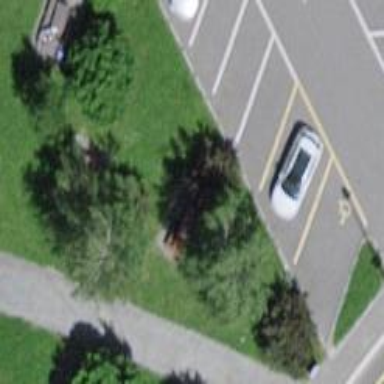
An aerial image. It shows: Brown picnic table located in leisure land area.